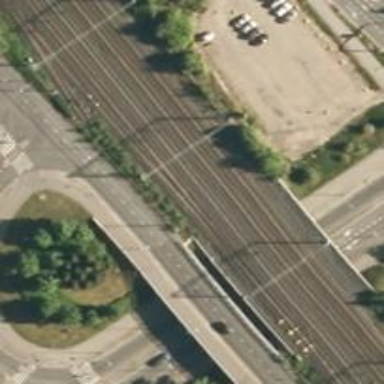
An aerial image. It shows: Bridge with continuous railway tracks that are electrified through contact line.